Field crop: maize
Growth stage: 2
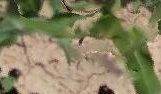
Species: maize